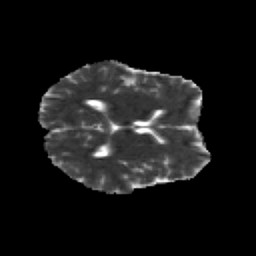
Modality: MD
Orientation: axial
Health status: healthy
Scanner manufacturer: siemens
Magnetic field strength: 3 T
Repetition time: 12 s
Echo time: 0.092 s